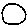
Label: circle